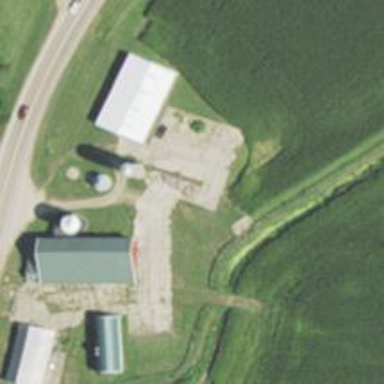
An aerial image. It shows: Silo.